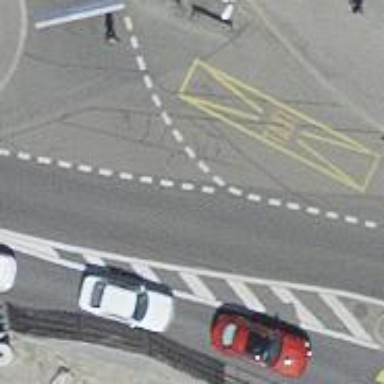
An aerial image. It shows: Bollard barrier.